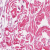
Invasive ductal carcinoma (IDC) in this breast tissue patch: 0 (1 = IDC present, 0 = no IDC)